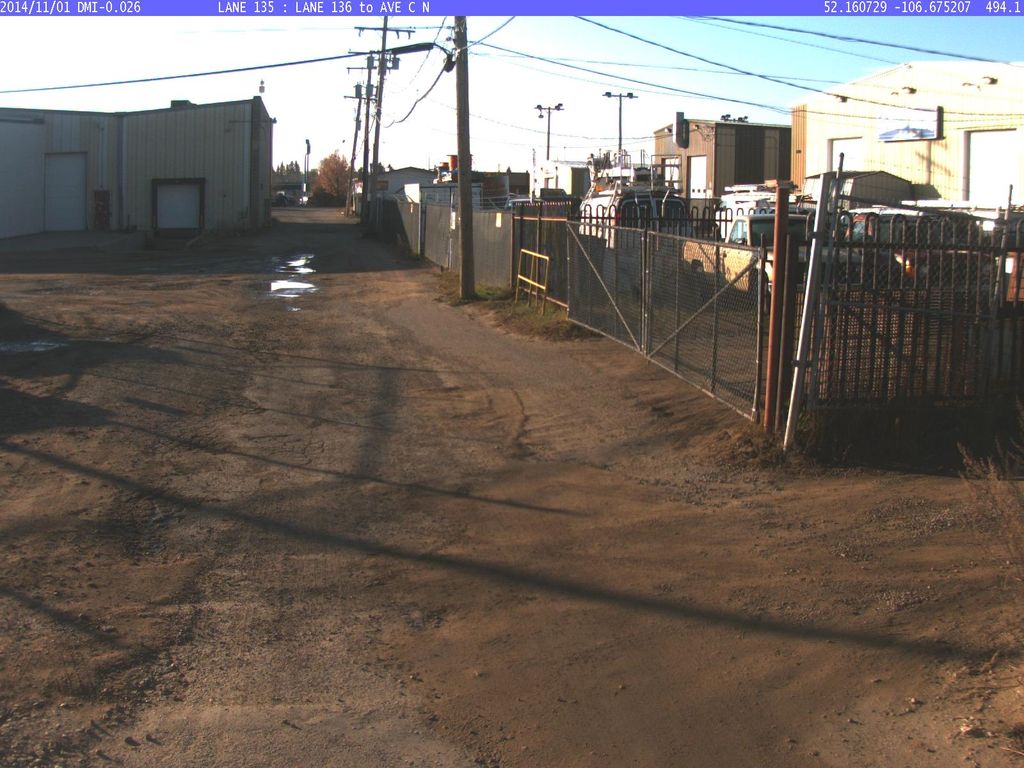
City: saskatoon